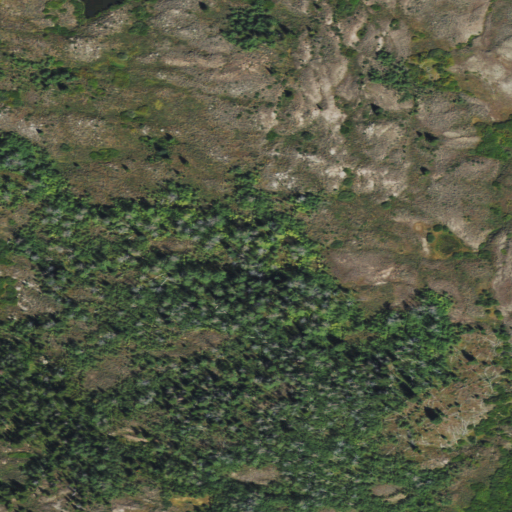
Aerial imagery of plain(s) in Wyoming named Upper Slide containing shrub, evergreen forest, and woody wetlands